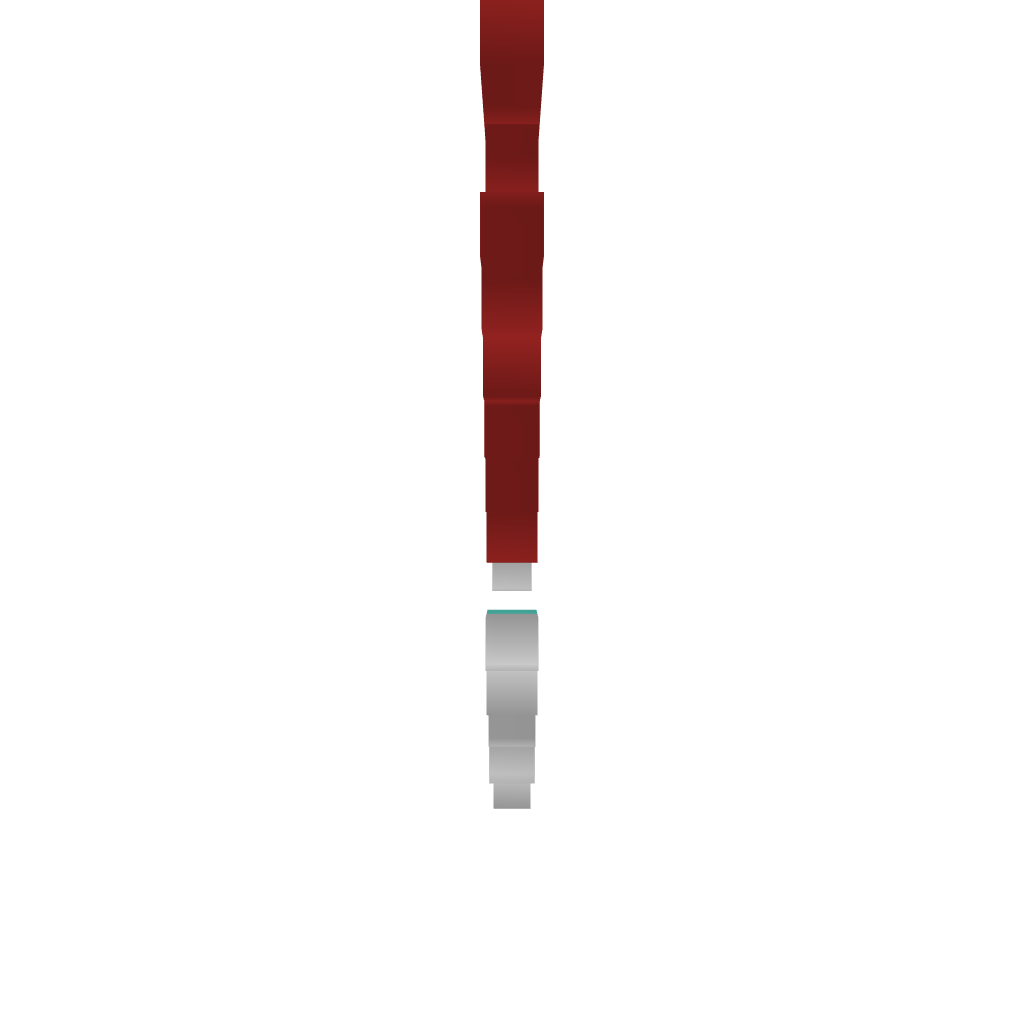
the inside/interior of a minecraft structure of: Angel Sword